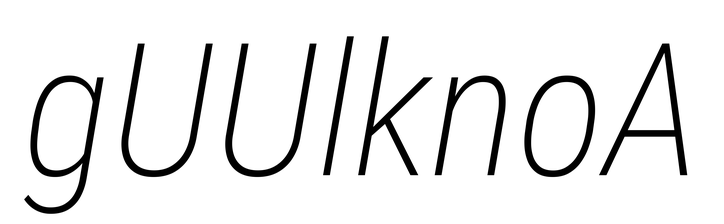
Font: Roboto-Italic_Condensed_ExtraLight_Italic